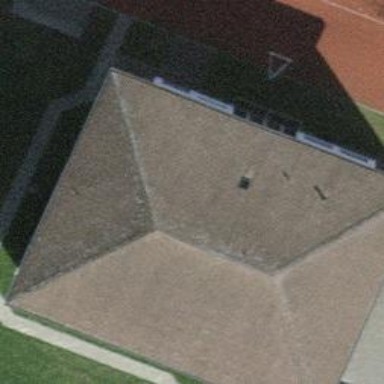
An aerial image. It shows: School building.